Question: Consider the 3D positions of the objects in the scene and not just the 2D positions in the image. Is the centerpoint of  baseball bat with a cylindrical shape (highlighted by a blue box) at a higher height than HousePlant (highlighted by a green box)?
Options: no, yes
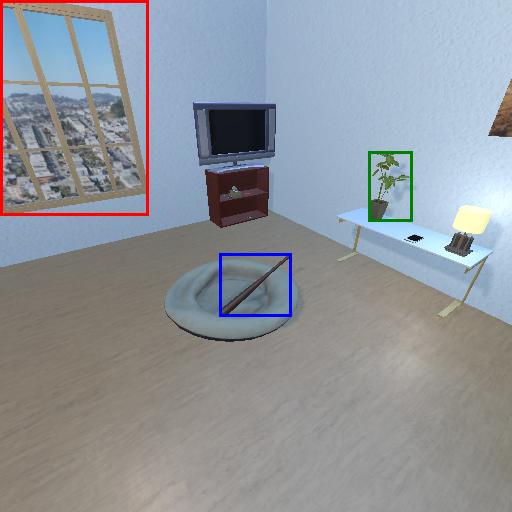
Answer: no